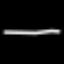
Label: line